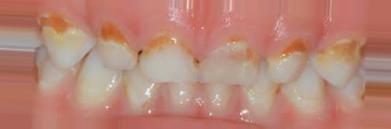
Condition: Caries